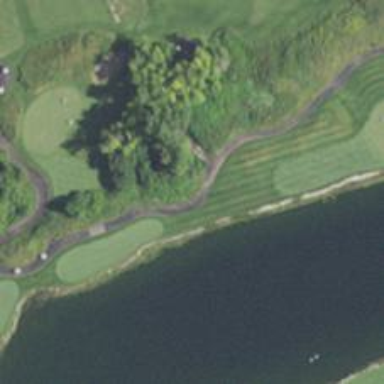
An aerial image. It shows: Path for both roads and golfers.